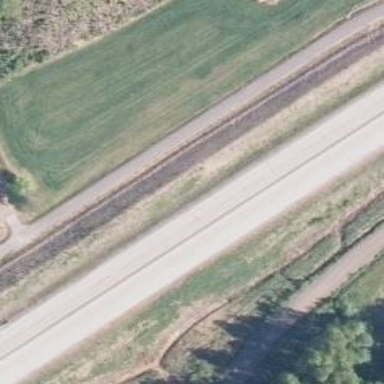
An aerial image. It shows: Asphalt motorway categorized as trunk road.